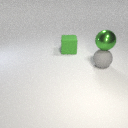
large green rubber cube behind large gray rubber sphere